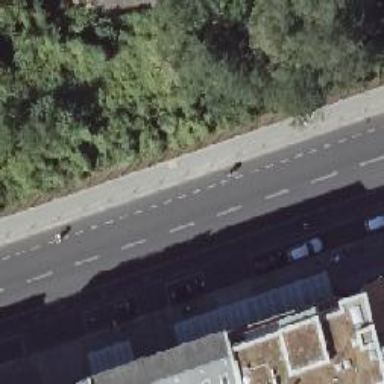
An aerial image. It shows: Tertiary road with asphalt surface. It has separate sidewalks on both sides and lanes for cycling on both sides as well. There is parking lane on the right side of the road.